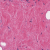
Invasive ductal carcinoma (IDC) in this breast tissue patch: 0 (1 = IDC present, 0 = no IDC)